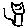
Label: cat